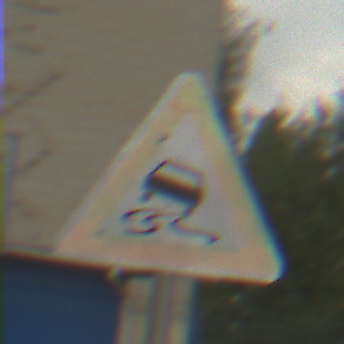
Verkehrszeichen: SchleuderOderRutschgefahr
Umgebung: Outdoor, Suburban
Tageszeit: MorningAfternoon
Wetter: PartlyCloudy
Licht: Natural
Jahreszeit: NotSpecified
Kontrast: LowContrast